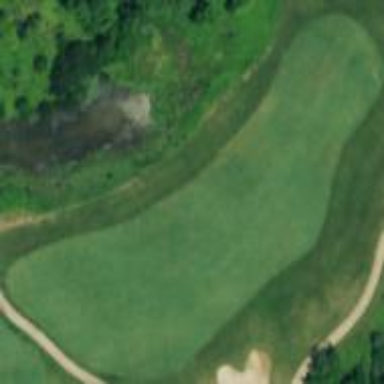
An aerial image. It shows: Golf fairway surrounded by grass.